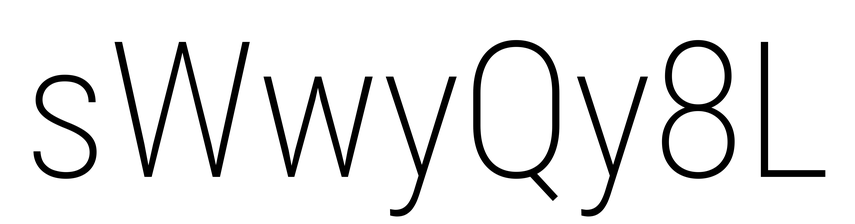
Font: Roboto_Condensed_ExtraLight